Aerial crown-view tile of a tropical tree (Barro Colorado Island, Panama), acquired 20240611:
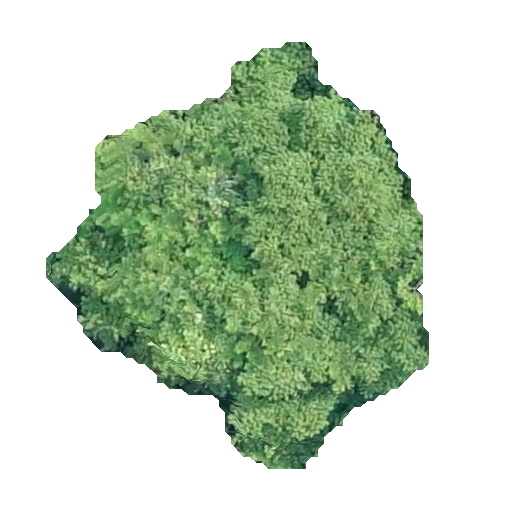
Species: Tachigali panamensis
GBIF accepted scientific name: Tachigali panamensis
Crown area: 160.753 m²